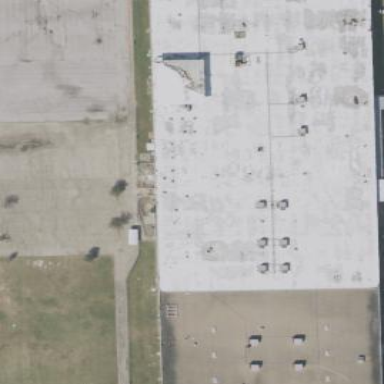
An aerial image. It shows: Warehouse building.